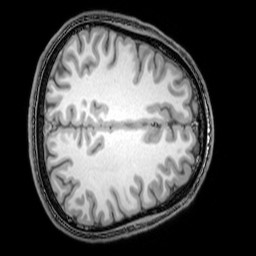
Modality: T1w
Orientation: axial
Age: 24
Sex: male
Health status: healthy
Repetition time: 0.081 s
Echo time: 0.037 s